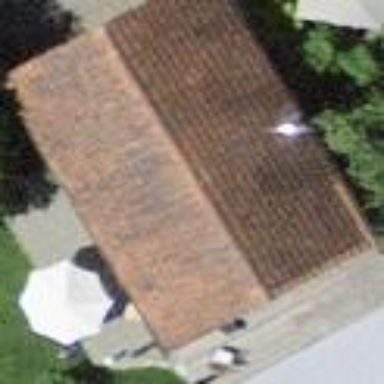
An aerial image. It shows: Rural barn.